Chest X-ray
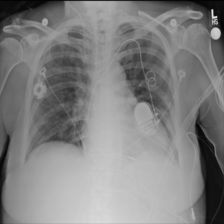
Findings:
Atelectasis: positive
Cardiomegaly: negative
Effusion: negative
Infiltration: negative
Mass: negative
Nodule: negative
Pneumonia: negative
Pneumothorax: negative
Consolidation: negative
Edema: negative
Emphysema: negative
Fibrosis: negative
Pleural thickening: negative
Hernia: negative